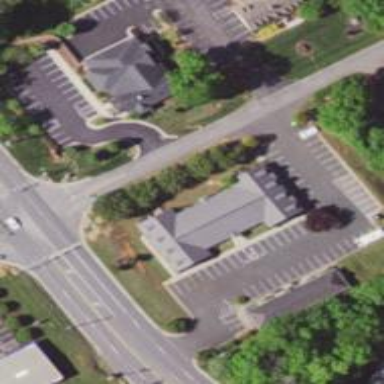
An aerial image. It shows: Healthcare clinic.